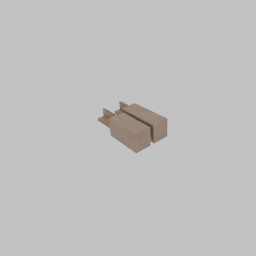
Label: furniture